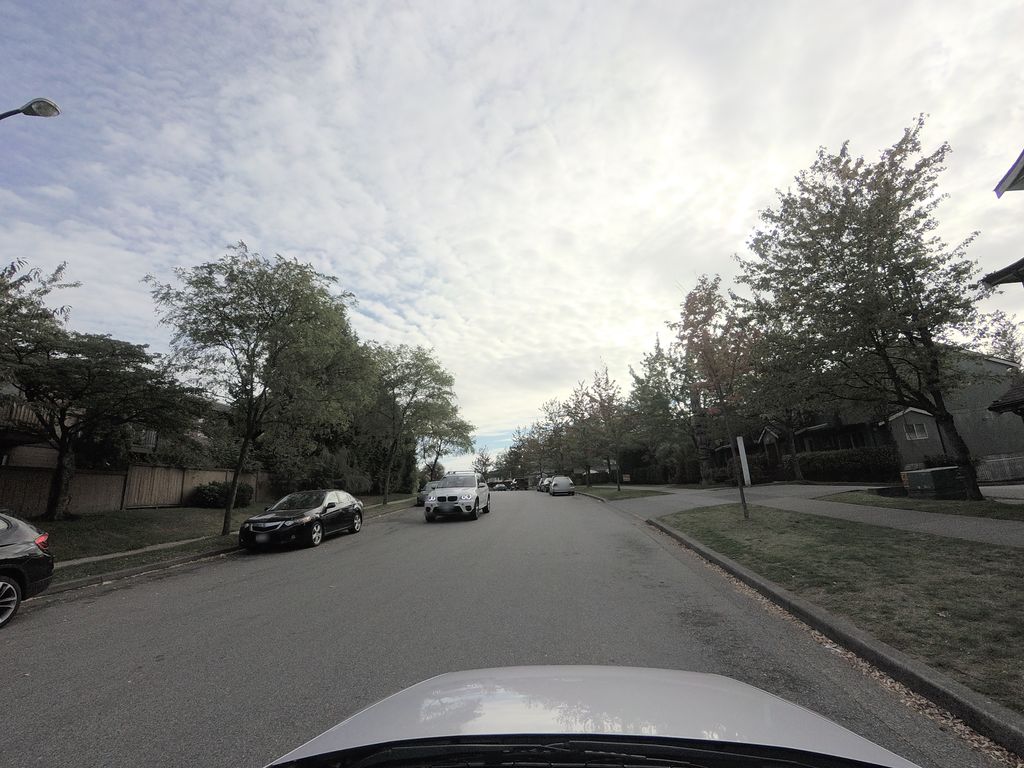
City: vancouver